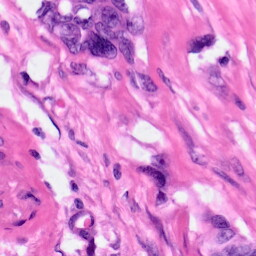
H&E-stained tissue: Pancreatic